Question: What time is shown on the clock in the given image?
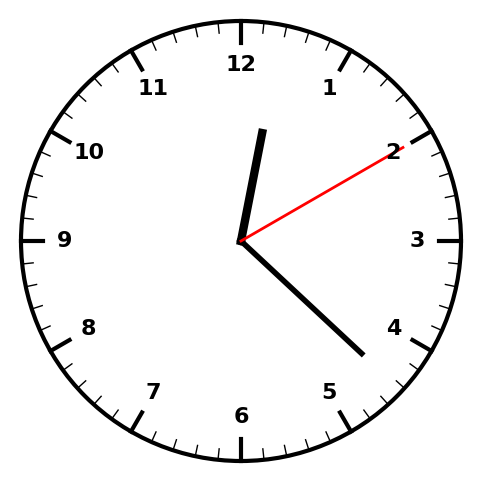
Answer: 12:22:10